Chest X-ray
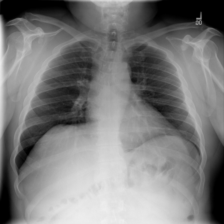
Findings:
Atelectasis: negative
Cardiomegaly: negative
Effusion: negative
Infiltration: negative
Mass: negative
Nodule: negative
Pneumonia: negative
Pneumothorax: negative
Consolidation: negative
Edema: negative
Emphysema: negative
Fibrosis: negative
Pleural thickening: negative
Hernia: negative